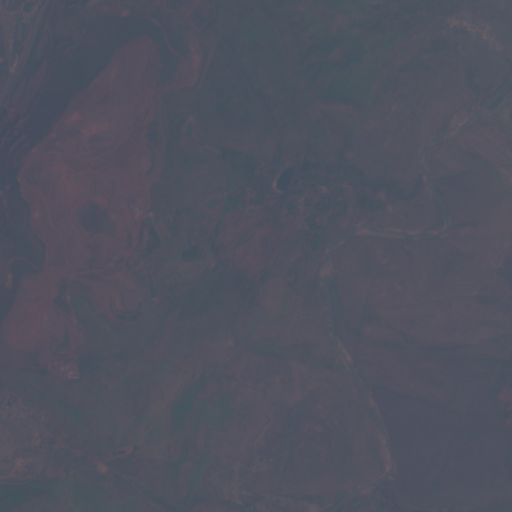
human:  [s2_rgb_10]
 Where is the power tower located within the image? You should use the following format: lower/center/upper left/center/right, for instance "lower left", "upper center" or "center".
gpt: The power tower is located in the upper left of the image.
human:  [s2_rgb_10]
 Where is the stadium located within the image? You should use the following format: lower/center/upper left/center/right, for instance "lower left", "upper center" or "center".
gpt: The stadium is located in the upper left of the image.
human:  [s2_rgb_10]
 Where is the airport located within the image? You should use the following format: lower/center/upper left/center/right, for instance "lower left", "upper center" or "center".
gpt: There is no airport in the image.